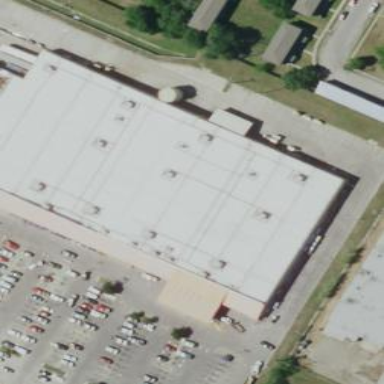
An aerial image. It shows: Commercial building.